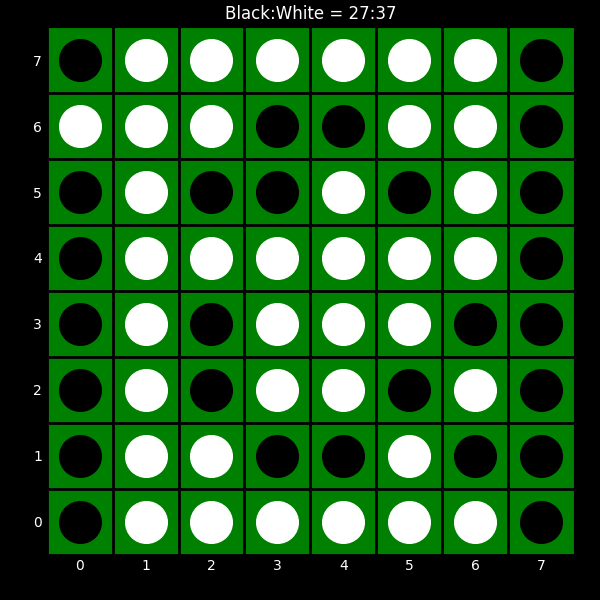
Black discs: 27
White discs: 37